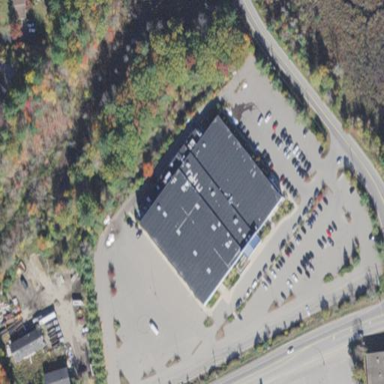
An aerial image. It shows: Building that is sports center dedicated to ice skating.